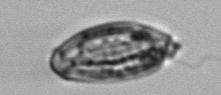
Label: Katodinium_or_Torodinium